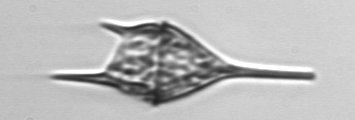
Label: Tripos_lineatus